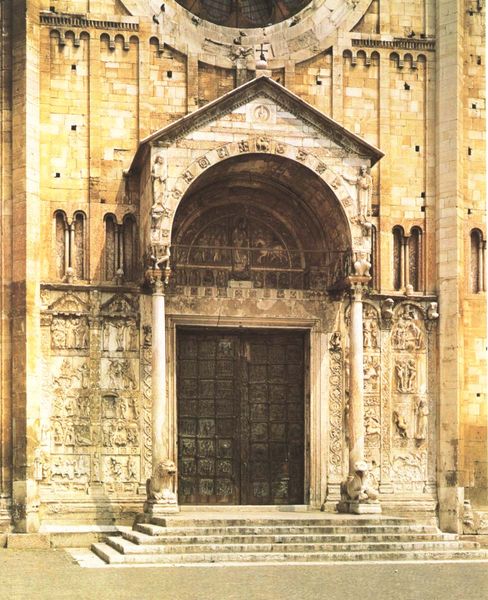
Titel: Skulptierte Fassade mit Löwenportal
Künstler: Nicolò
Standort: Verona, S. Zeno Maggiore (EU - I - Toskana)
Schlagwörter: gelb, fenster, säule, säulen, tür, architektur, kirche, relief, bogen, fassade, italien, giebel, mauer, figuren, rundbogen, treppe, stufen, tor, foto, eingang, lamm, kreuz, torbogen, kathedrale, portal, doppelsäulen, löwen, rosette, christus, portikus, fresken, löwe, fresko, sakralbau, tympanon, romanisch, westwerk, gotteshaus, stiege, freske, kirchenportal, eisentor, läule, lirchenportal, enfigur, mchrosette, eisentore, archivoltten